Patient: sex F, age 66
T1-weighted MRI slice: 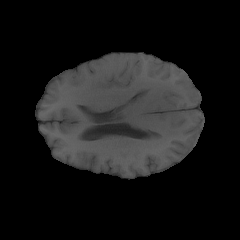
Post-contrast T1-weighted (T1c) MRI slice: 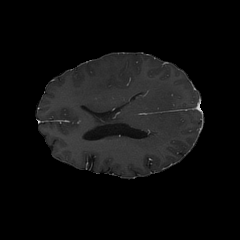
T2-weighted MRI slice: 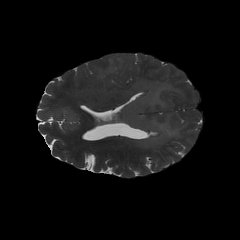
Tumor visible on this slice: yes
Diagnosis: Astrocytoma, IDH-wildtype
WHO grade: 2